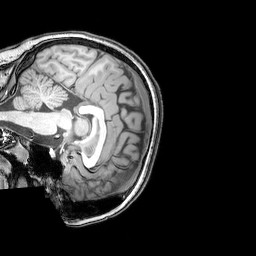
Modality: T1w
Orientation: sagittal
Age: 23
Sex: female
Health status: healthy
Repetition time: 0.081 s
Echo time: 0.037 s